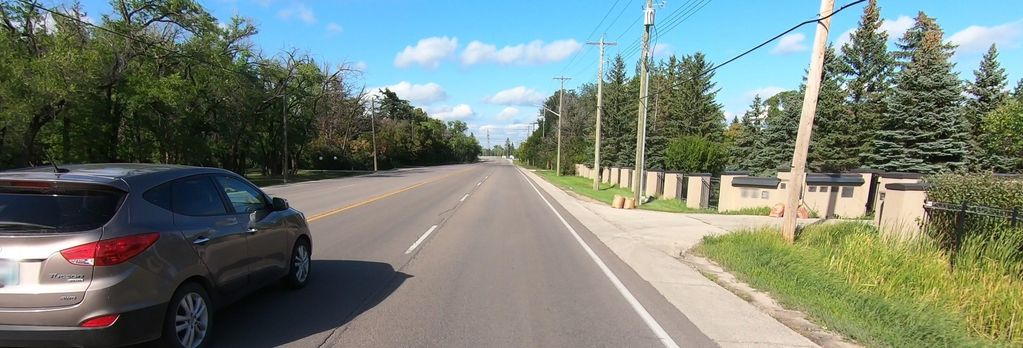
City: winnipeg